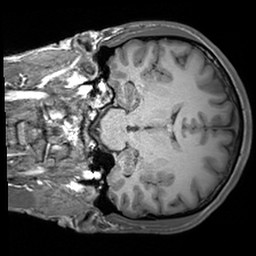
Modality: T1w
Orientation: coronal
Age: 21
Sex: male
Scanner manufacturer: siemens
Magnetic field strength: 3 T
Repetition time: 1.6 s
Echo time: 0.00236 s